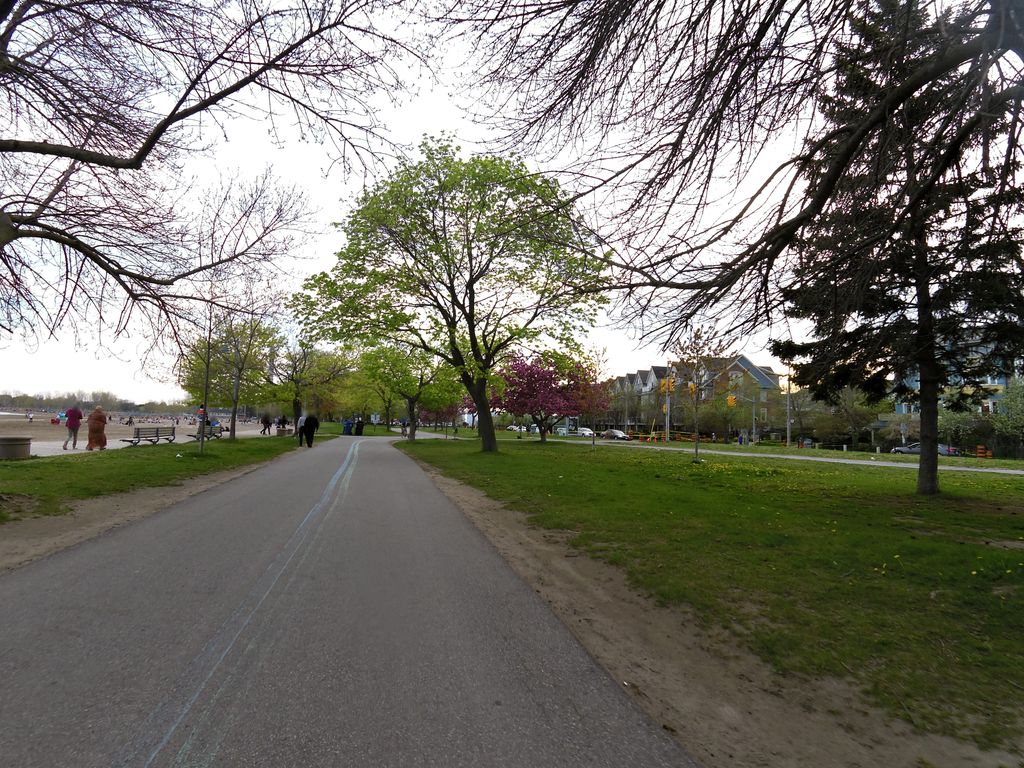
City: toronto